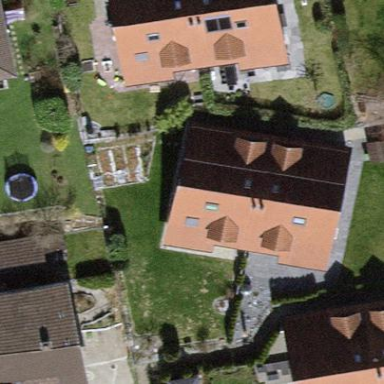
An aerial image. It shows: Semidetached house.